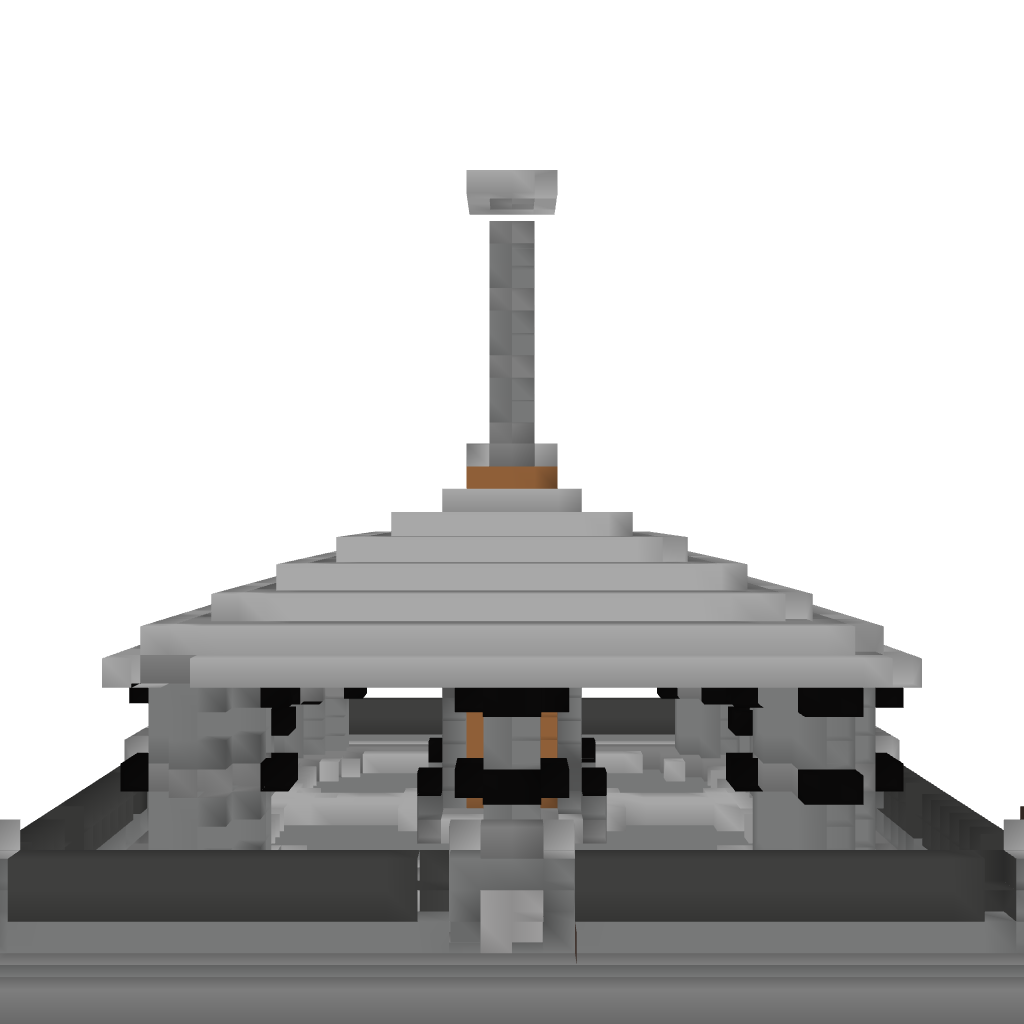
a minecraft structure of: Citadel